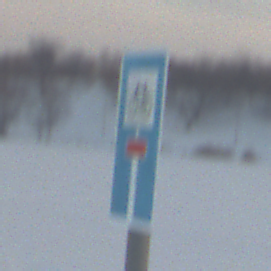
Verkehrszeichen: SackgasseRadverkehrDurchlaessig
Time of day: SunriseSunset
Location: Outdoor (Nature)
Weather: PartlyCloudy
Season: NotSpecified
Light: Natural